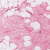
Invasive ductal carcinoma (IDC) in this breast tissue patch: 0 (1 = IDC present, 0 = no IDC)